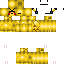
A female skeleton skin with pale skin, wearing blonde bald dressed in a gold hoodie and brown pants, featuring a closed mouth.